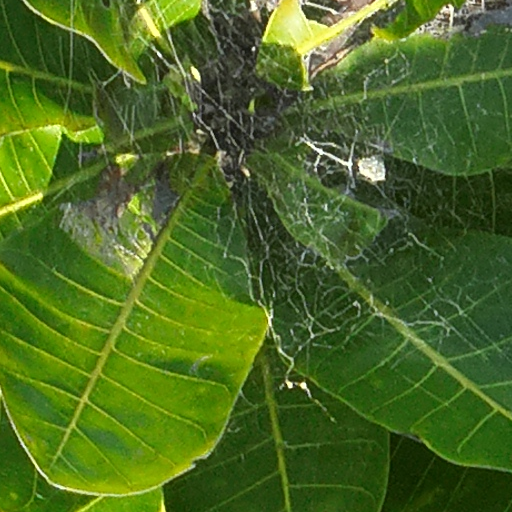
Species: Anacardium excelsum
GBIF accepted scientific name: Anacardium excelsum
Crown area (m\u00b2): 518.971